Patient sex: M
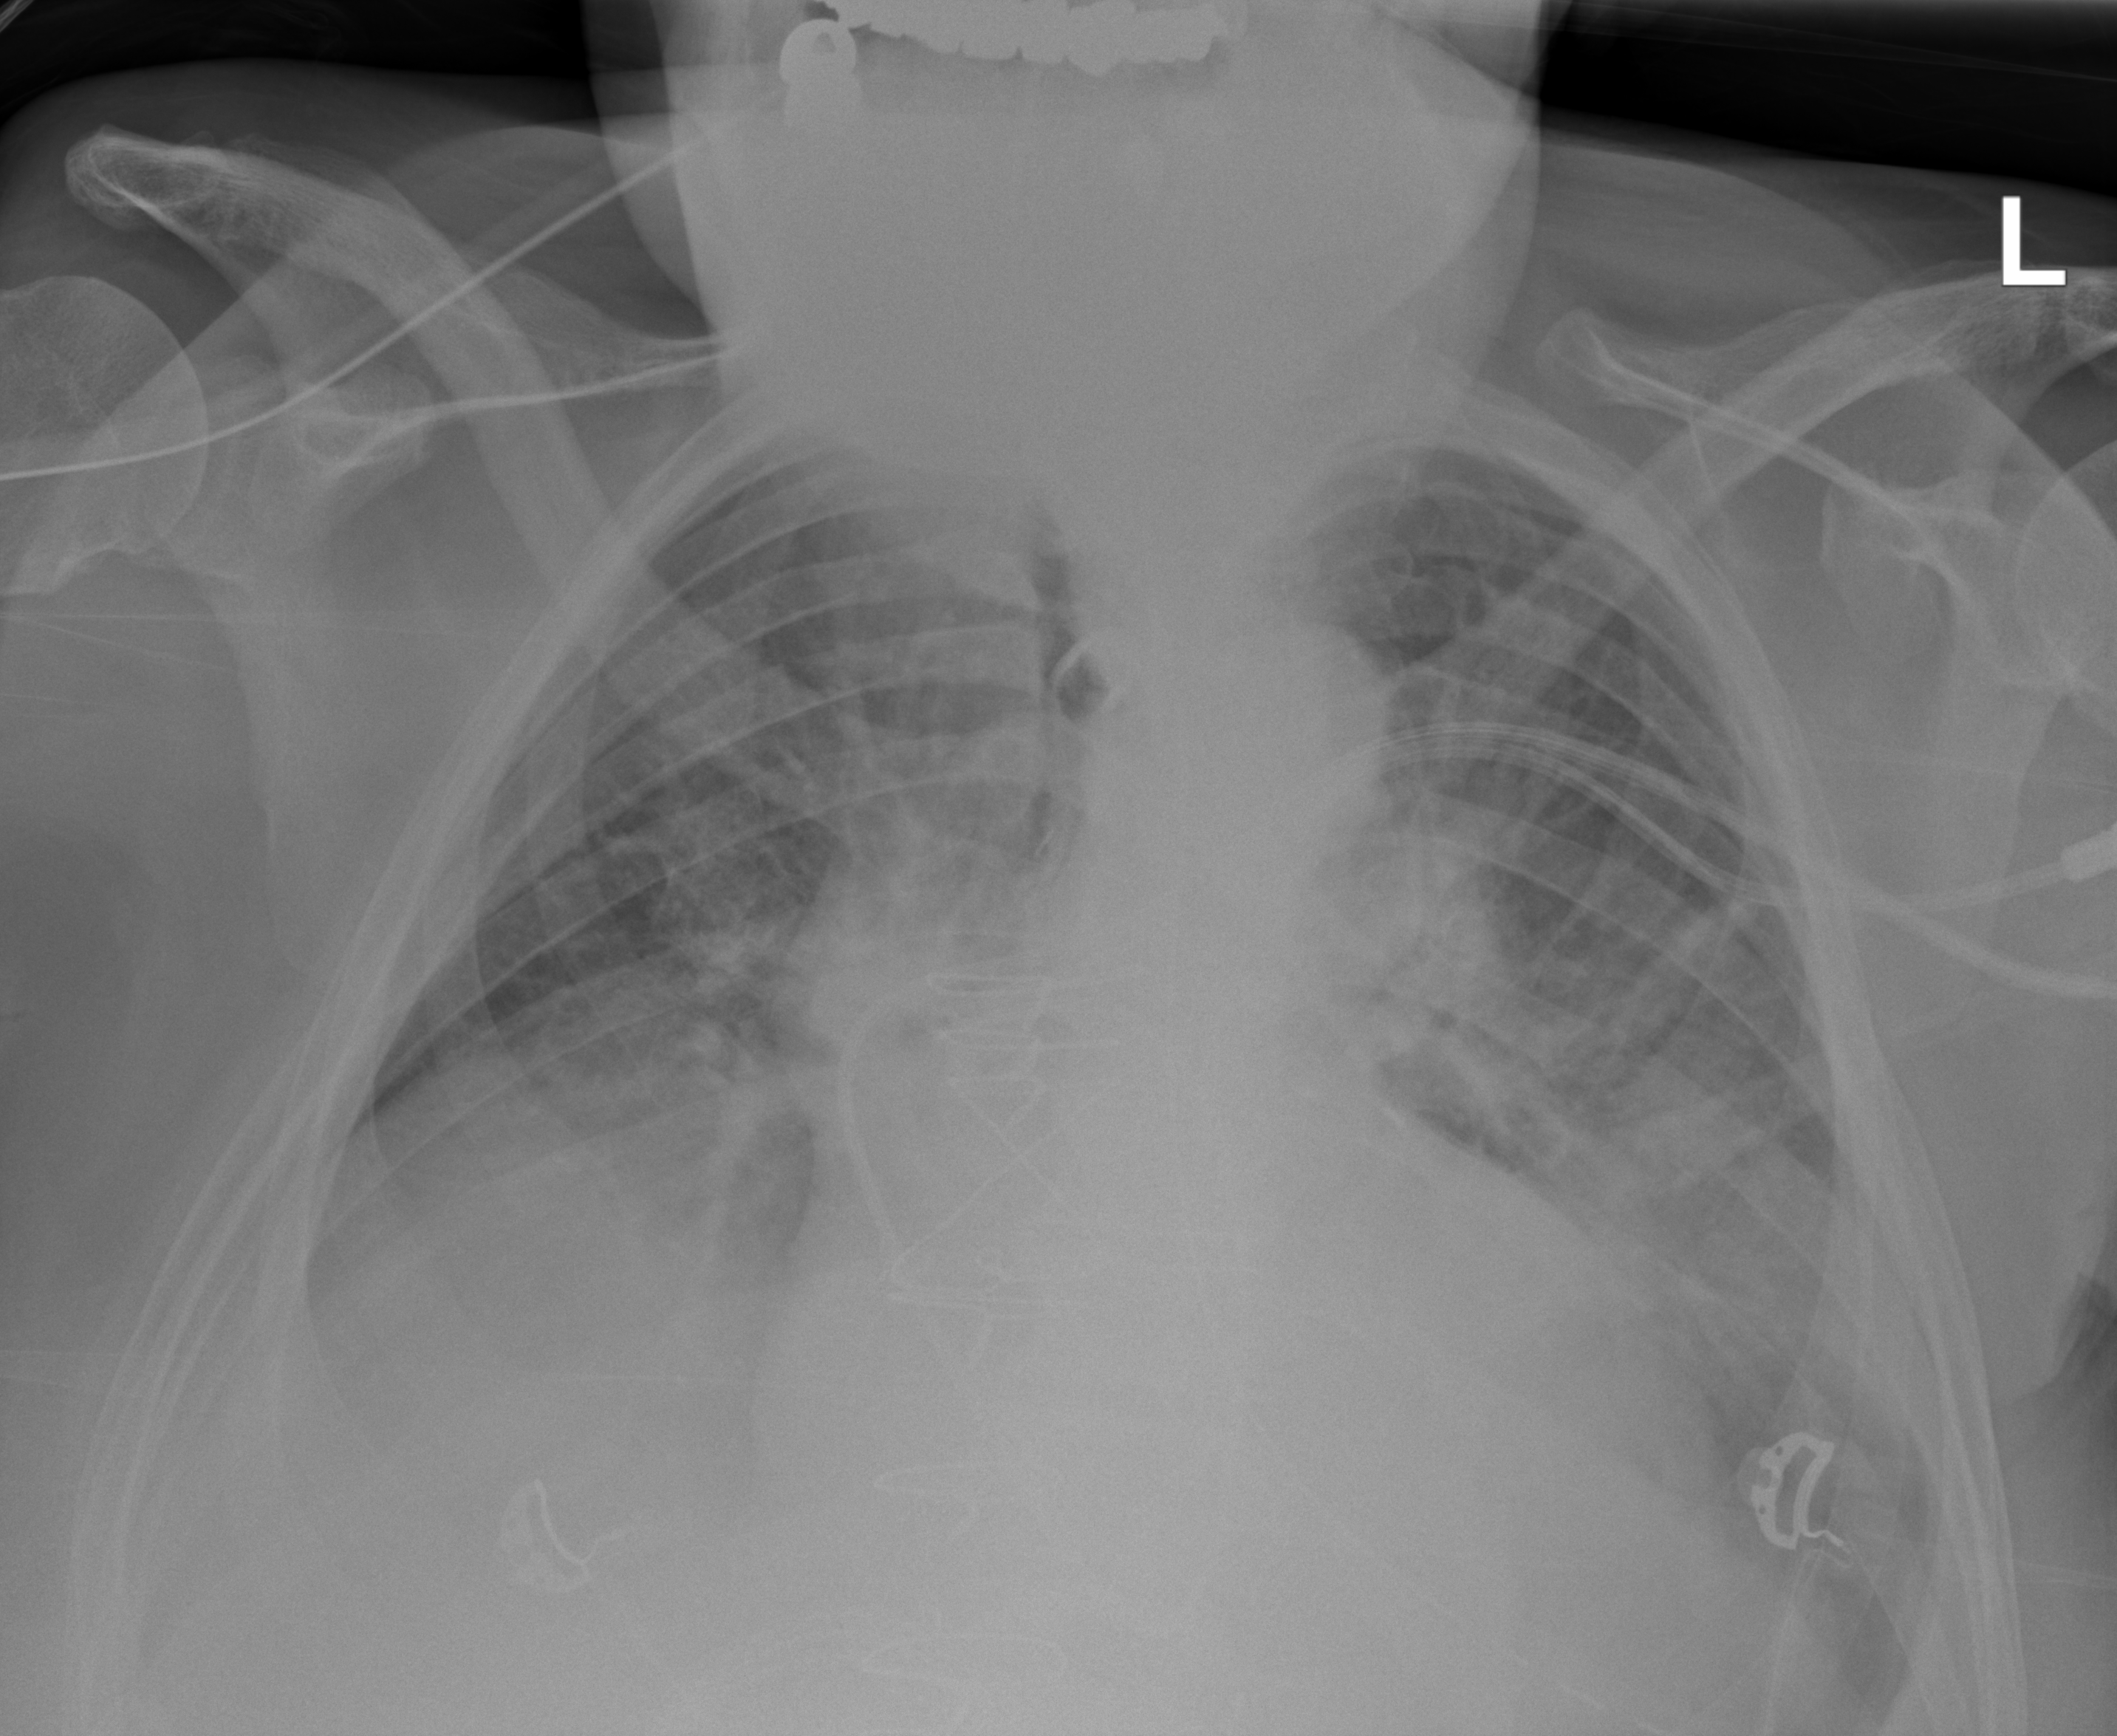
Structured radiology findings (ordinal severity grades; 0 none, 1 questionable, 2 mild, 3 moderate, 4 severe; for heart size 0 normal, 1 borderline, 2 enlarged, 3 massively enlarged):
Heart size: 1
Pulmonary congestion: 4
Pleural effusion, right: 3
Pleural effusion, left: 3
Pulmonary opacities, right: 3
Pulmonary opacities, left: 3
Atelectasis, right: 3
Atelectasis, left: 3